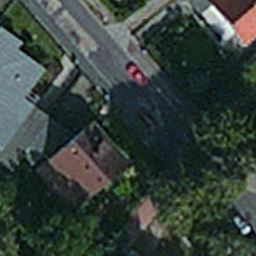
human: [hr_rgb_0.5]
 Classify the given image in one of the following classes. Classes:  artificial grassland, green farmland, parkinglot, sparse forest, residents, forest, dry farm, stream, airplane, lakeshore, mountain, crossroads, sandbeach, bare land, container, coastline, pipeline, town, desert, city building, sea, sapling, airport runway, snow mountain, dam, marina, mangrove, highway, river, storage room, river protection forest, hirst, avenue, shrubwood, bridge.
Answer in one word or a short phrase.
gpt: residents